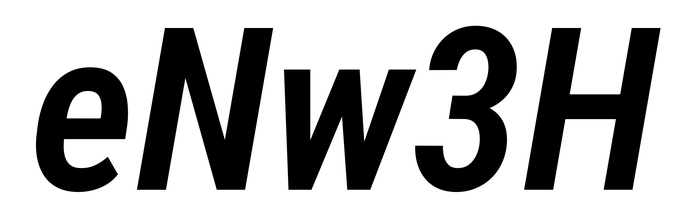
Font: Roboto-Italic_Condensed_SemiBold_Italic